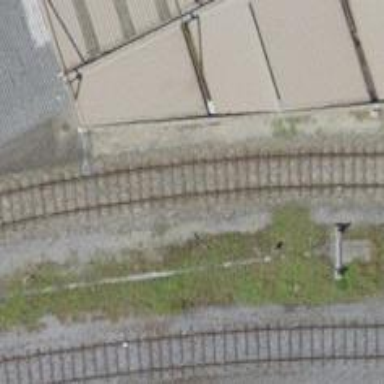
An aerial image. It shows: Railway yard with one track.